Question: I am new to Android development. I am using 'ArrayList' to store country names, then to display the country name in 'ListView', but the value are assign wrong, below attached the picture for your reference. How to display a order like Afghanistan (1st cell), Aland Island (2nd cell) etc...
Thanks
I tried the below code:
'''
private ArrayList<String> Countryname = new ArrayList<String>();
String dataAll;
lv1 = (ListView)findViewById(R.id.ListView01);
for(int i=0;i<allTitles.getLength();i++) {
dataAll+=allTitles.item(i).getChildNodes().item(0).getNodeValue()+"
";
this.Countryname.add(dataAll);
}
lv1.setAdapter(new ArrayAdapter<String>(SampleAndroidActivity.
this,android.R.layout.simple_list_item_1, Countryname));
'''

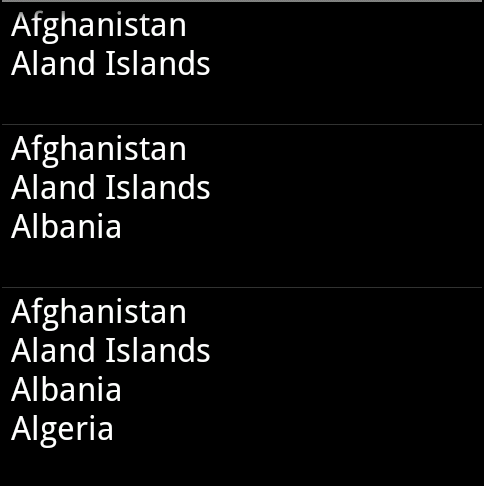
Answer: try this:
'''
String dataAll="";
lv1 = (ListView)findViewById(R.id.ListView01);
for(int i=0;i<allTitles.getLength();i++)
{
dataAll=allTitles.item(i).getChildNodes().item(0).getNodeValue()+"
";
this.Countryname.add(dataAll);
}
'''
Because you are appending new values in dataAll so remove sign from front.
'''
dataAll=allTitles.item(i).getChildNodes().item(0).getNodeValue()+"
";
'''